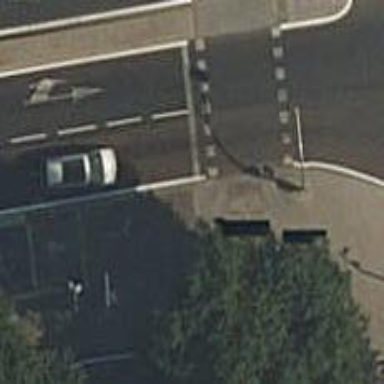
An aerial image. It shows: Sidewalk footway on asphalt bridge.